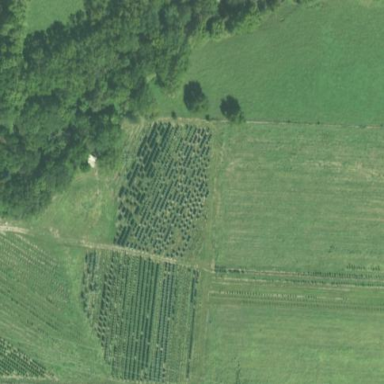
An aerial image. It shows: Plant nursery specializing in trees.